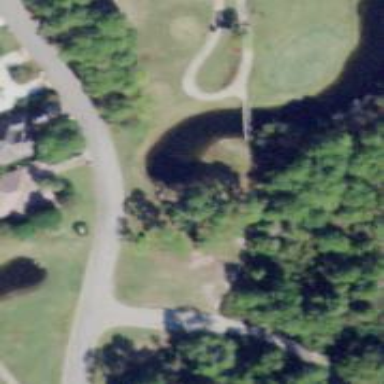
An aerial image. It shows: Path bridge over golf course.